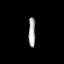
Tissue: skin
Cell type: Others
Senescence score: 0.8225
Nuclear area (px): 197
Mean DAPI intensity: 170.685